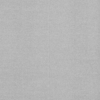
Label: dusty